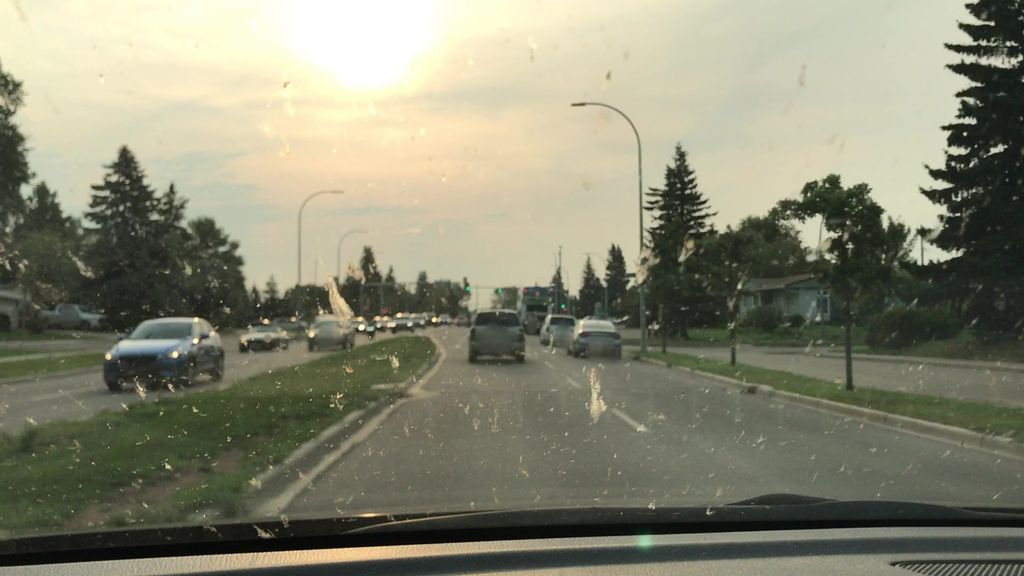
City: edmonton